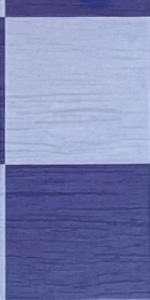
Label: Empty